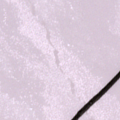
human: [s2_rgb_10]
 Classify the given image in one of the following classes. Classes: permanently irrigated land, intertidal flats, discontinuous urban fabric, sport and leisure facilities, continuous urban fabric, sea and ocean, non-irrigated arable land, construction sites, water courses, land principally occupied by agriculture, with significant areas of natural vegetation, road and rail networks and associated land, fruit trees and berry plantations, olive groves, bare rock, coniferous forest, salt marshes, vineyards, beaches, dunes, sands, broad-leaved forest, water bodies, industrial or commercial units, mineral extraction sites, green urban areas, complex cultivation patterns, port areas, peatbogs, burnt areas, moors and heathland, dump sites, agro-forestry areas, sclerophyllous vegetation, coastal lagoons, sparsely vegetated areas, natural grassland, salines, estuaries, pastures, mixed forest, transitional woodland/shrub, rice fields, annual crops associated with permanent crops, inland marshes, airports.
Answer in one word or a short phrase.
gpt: sea and ocean